Aerial crown-view tile of a tropical tree (Barro Colorado Island, Panama), acquired 20250124:
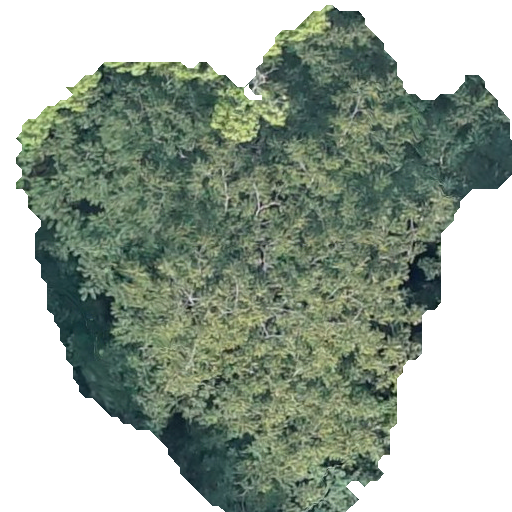
Species: Spondias mombin
GBIF accepted scientific name: Spondias mombin
Crown area: 244.575 m²